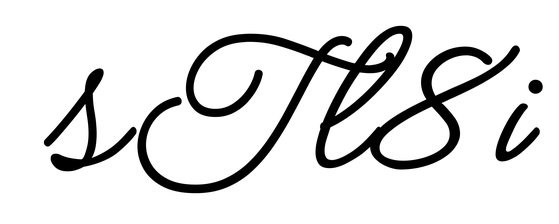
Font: MeowScript-Regular